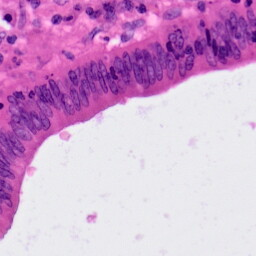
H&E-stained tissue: Colon